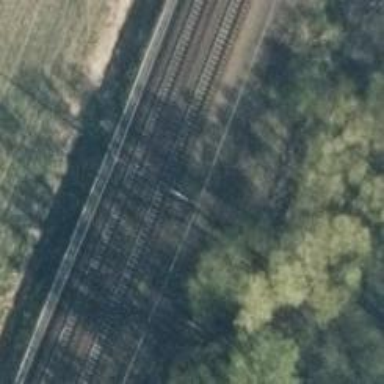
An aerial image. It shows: Railway signal.